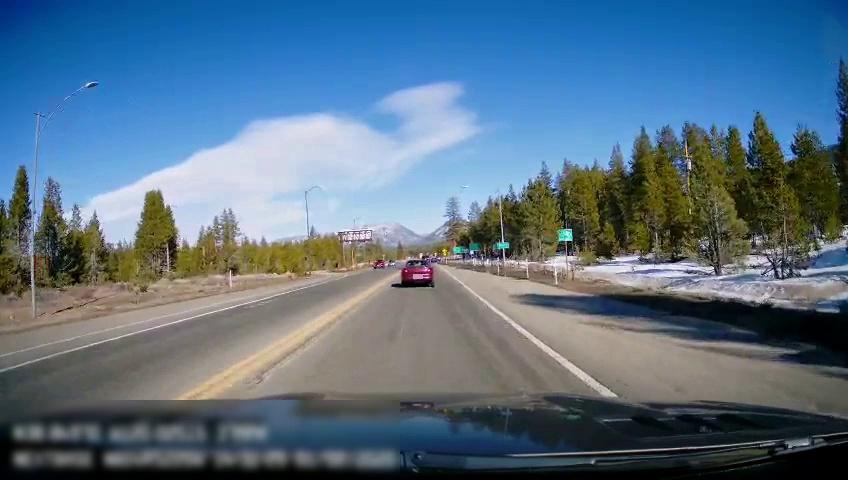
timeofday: Day
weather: Sunny
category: Drivable Space
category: Vehicles | Car
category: Vehicles | Car
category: Lanes | Current Lane
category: Lanes | Opposite Lane
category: Lanes | Current Lane
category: Lanes | Opposite Lane
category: Lanes | Opposite Lane
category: Traffic | Signs
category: Traffic | Signs
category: Traffic | Signs
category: Traffic | Signs